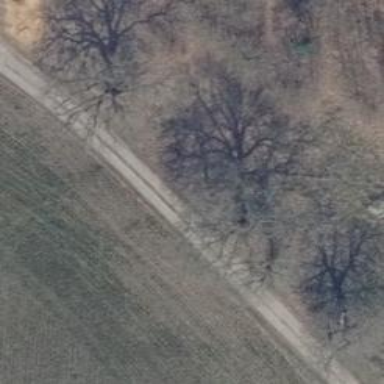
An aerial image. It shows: Row of trees in natural setting.